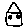
Label: house